Current action and preconditions to check: path_clear

Your task: For each precondition in the list above, predict whether it will hold at this action.

Consider the current scene as observed from the mobile robot's camera, and analyze the predicted future states of all dynamic agents (e.g., people, animals, vehicles, or any moving entities) within the NEXT SECOND.

IMPORTANT: Only answer "very likely" if you are absolutely certain—based on strong, clear evidence—that a dynamic agent will violate the precondition in the predicted future state. Do NOT answer "very likely" for unlikely, ambiguous, or low-probability risks.

Ask yourself for each precondition: Is there a high probability, with clear and convincing evidence, that the predicted future states of any dynamic agent will interfere with the predicted future state of the currently executing action within the NEXT SECOND, causing that precondition to fail?

Assess the risk level based on these predictions. Use "likely" or "very likely" if motions create a clear risk of interference.

Use "neutral" or "improbable" if agents are nearby but their predicted paths are clearly diverging or non-conflicting.

Failure Risk Categories: "very improbable", "improbable", "neutral", "likely", "very likely"

Answer Format: Output ONLY the probability_of_failure value from these categories: "very improbable", "improbable", "neutral", "likely", "very likely"

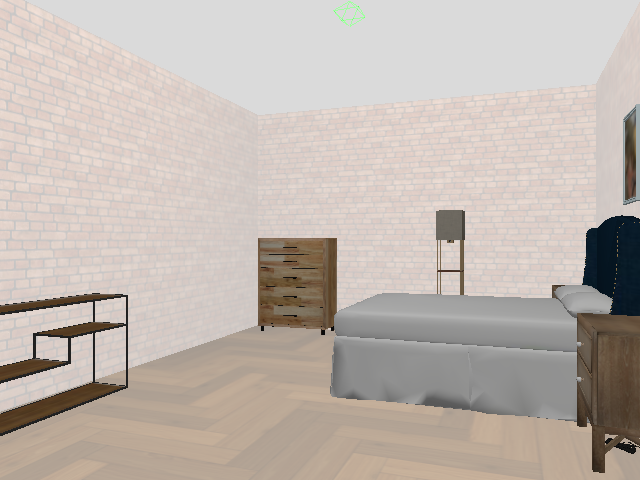

Answer: very improbable